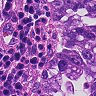
Metastatic tissue present: yes